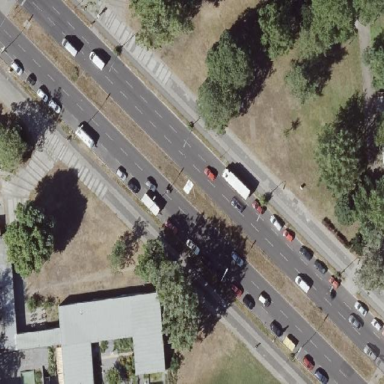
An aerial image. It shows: Grass area with traffic island.